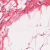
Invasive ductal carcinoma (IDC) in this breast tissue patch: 0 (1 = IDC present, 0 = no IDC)